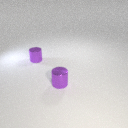
small purple metal cylinder behind small purple metal cylinder